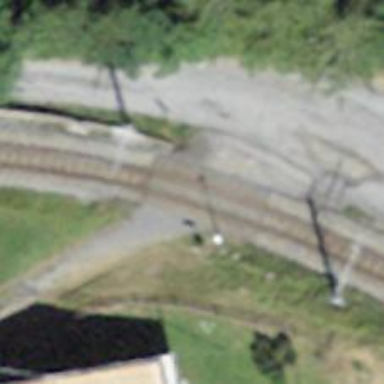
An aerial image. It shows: Railway crossing.